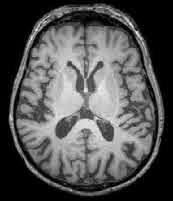
Label: notumor